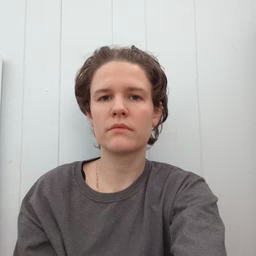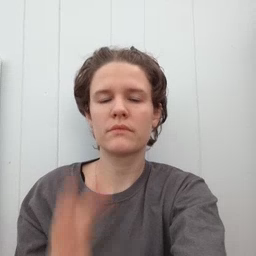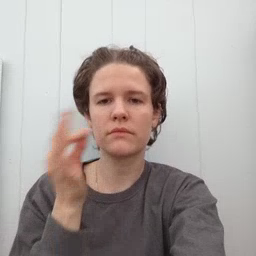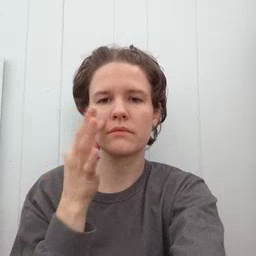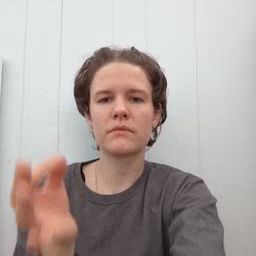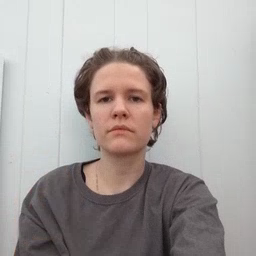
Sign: cat